Question: Count the number of objects in the diagram.
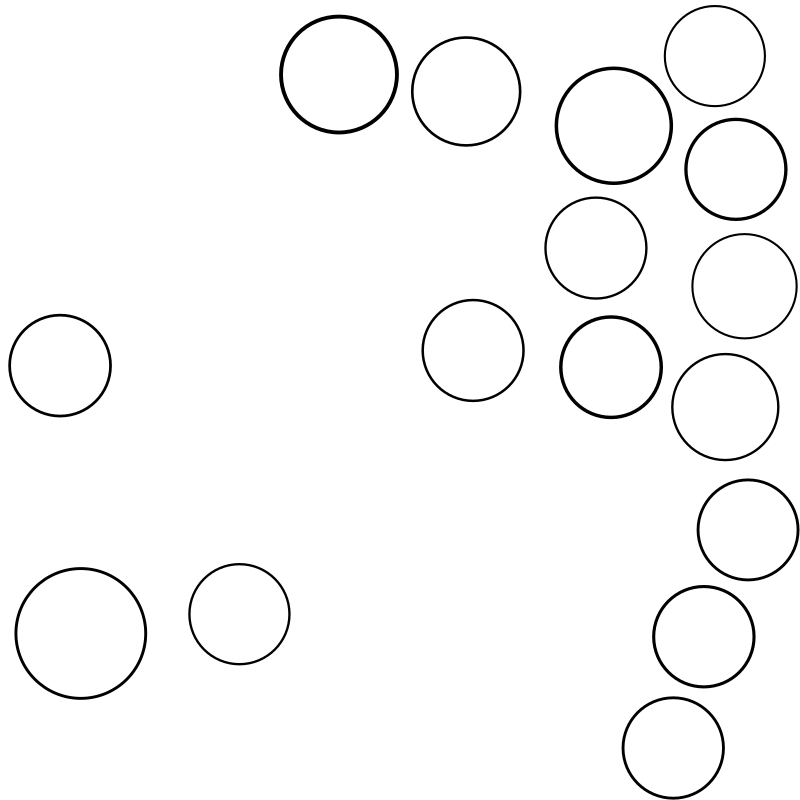
Answer: 16